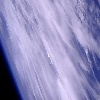
Label: cloud